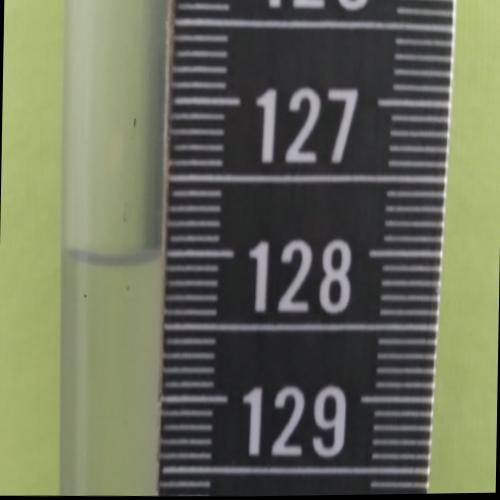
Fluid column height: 128.0 cm